Field crop: tomato
Growth stage: 1
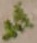
Species: portulaca